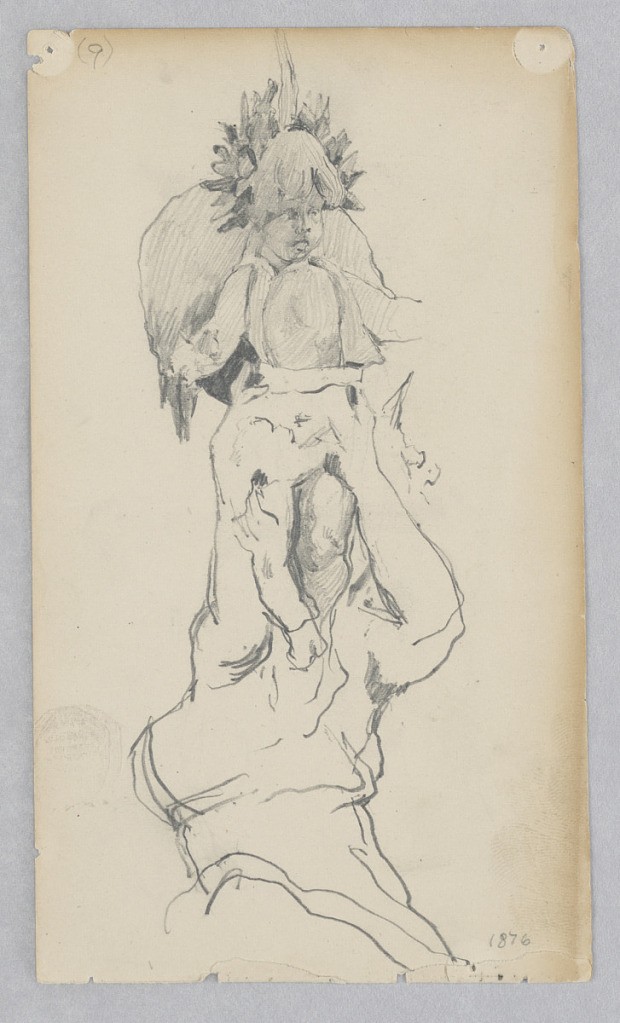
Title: Cherub
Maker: Robert Frederick Blum, American, 1857–1903
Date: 1876
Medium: Graphite on wove paper
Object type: Drawing
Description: Young figure held aloft and adorned with a crown and wings.